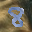
Label: 8